Question: The Glimpse javascript panel shows a nice summary of http timing information. The time spent on the wire, the time on the server, etc....

However when you view the information using the pop out, that information is no longer accessible. I can't find http timings anywhere. Is there anyway to view this information without viewing it directly through the javascript injected panel?
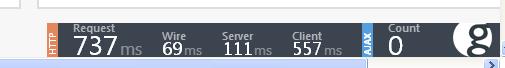
Answer: Unfortunately, at this point, the answer is no.
There has been <URL> into Glimpse.
That effort is a bit stale now, but if you'd like to pick it back up you'd be able to get not only http timings, but all of the following:
- - - - - - - - - - - - - - - - - - - - -
AND <URL>.